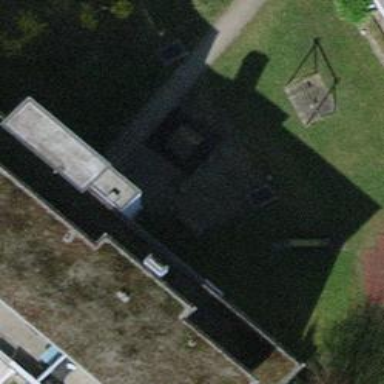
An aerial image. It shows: Playground featuring climbing frame.